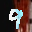
Label: 9